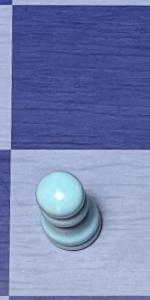
Label: Pawn_White